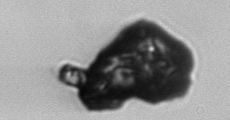
Label: Delphineis